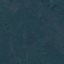
Land use / land cover class: Forest